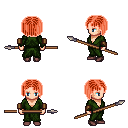
a pixel art fantasy rpg character, female body template, human, light skin, green robe, white pants, red pageboy hairstyle, leather bracers, maroon shoes, spear, four views (front, back, left, right), 2x2 character sprite sheet, small pixel art, hard edges, no anti-aliasing